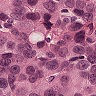
Metastatic tissue present: yes